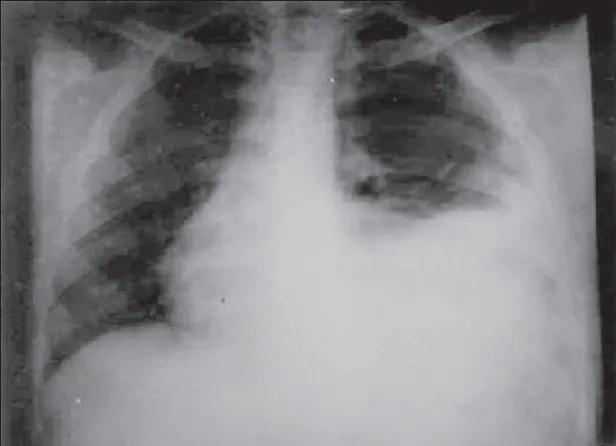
Chest radiograph on which child was treated for pulmonary tuberculosis.
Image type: radiology (x_ray)